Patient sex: F
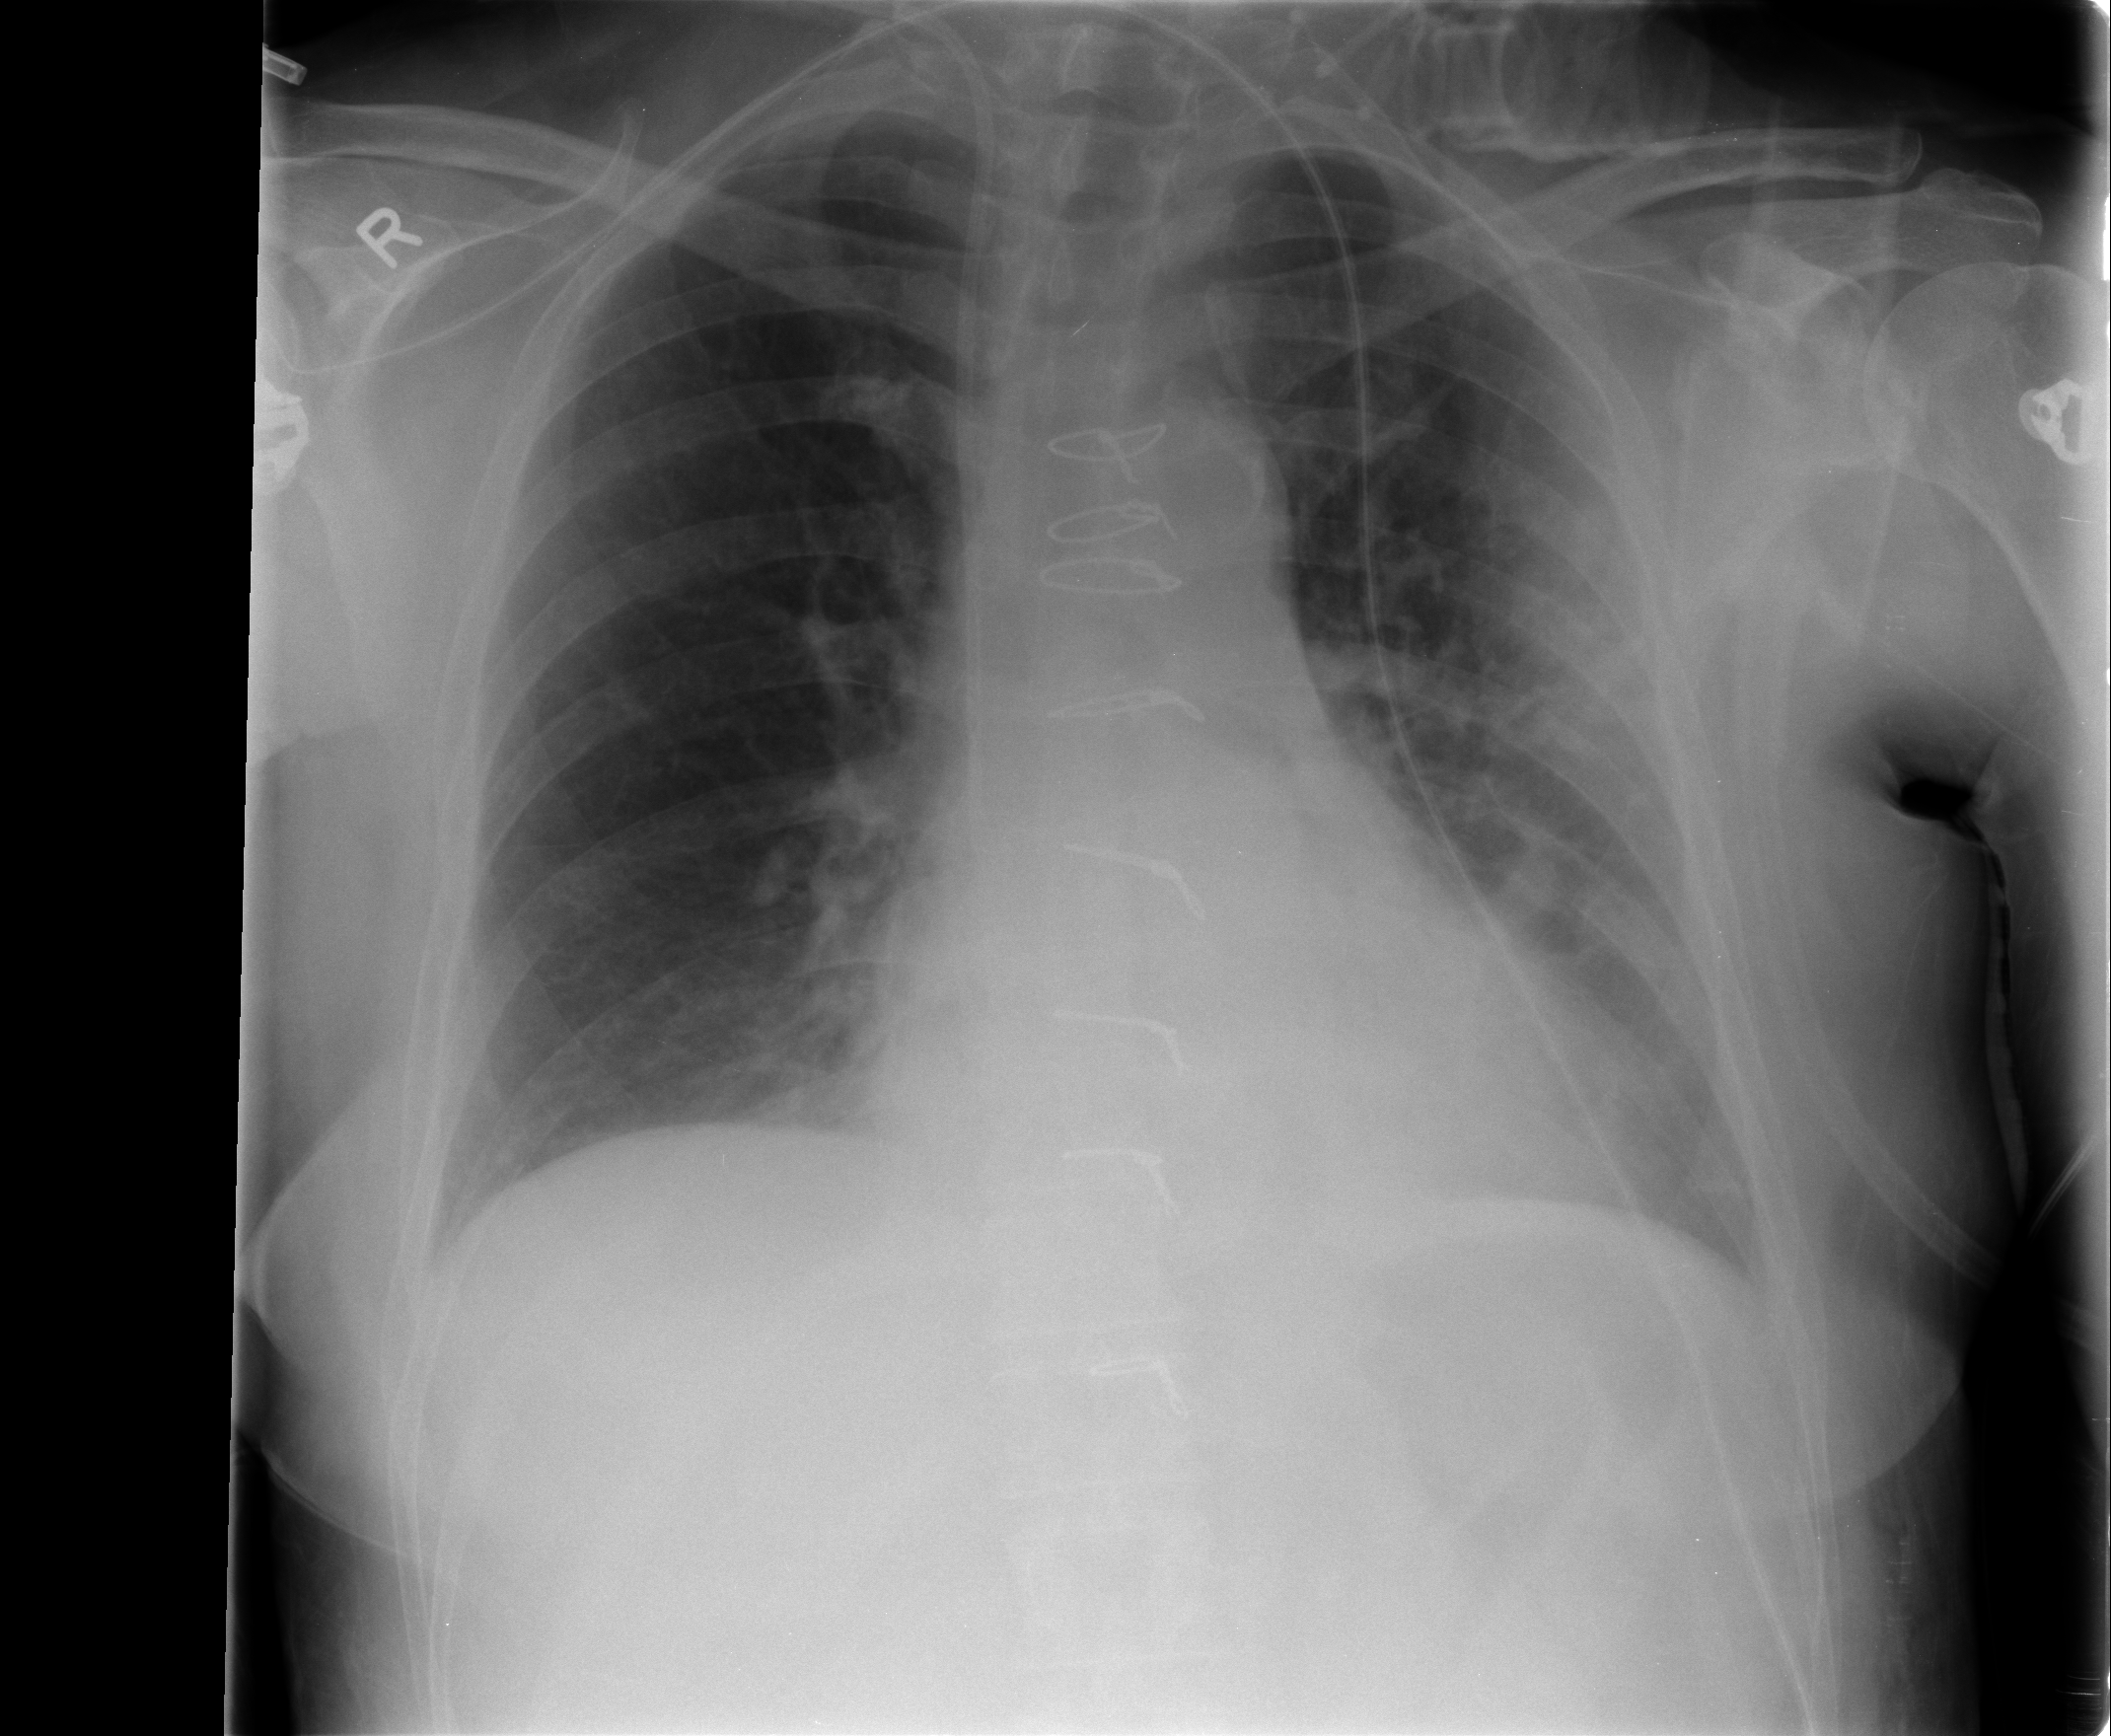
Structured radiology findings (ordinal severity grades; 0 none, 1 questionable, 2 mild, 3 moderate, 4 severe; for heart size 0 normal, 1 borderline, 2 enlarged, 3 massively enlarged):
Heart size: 1
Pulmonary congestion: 1
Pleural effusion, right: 0
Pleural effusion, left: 2
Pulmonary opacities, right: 0
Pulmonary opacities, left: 1
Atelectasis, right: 0
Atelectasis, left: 2